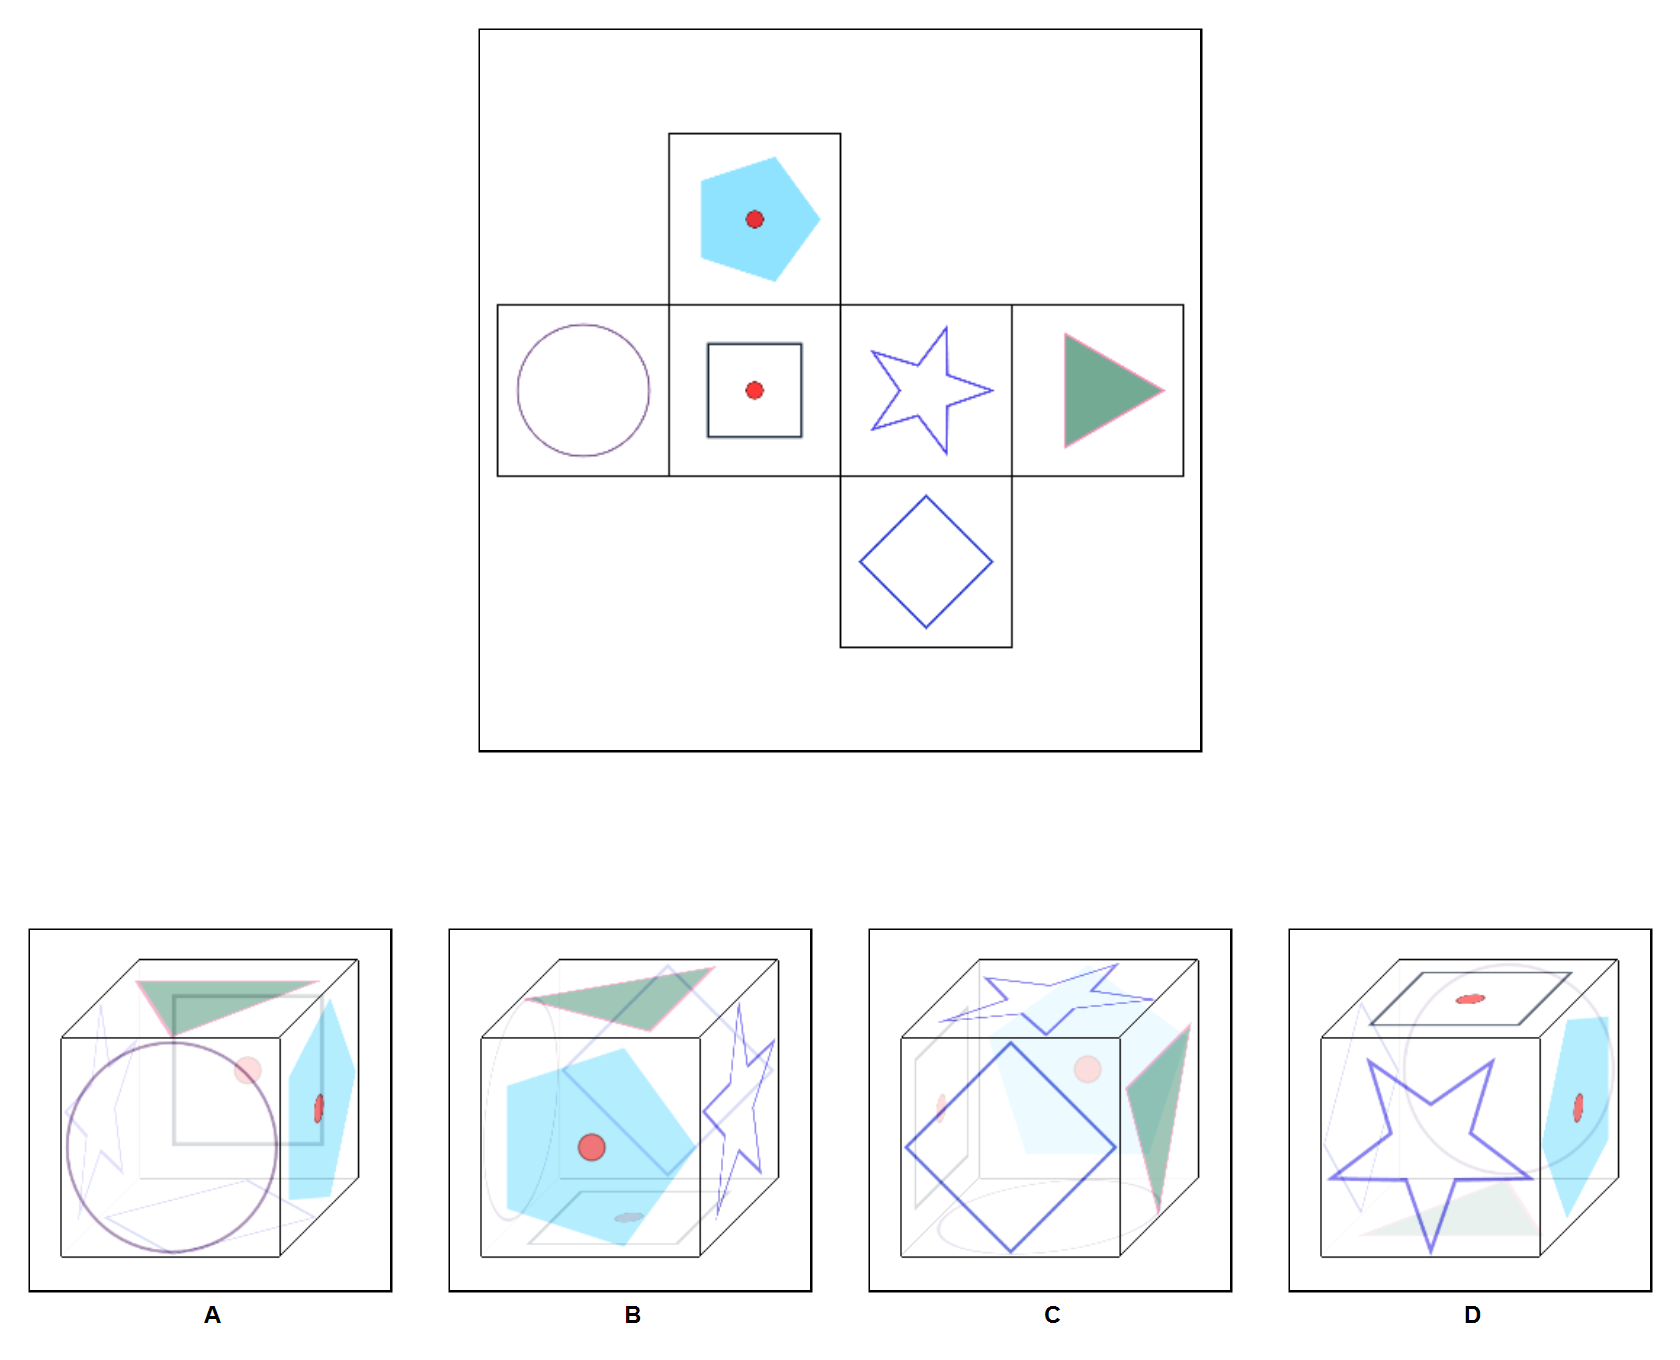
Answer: A